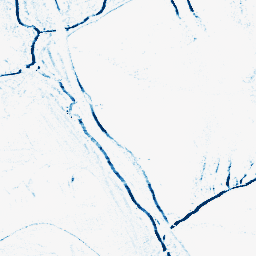
Category: morphological
Decomposition family: morphological_rect
Decomposition parameters: operation: closing
width: 5
height: 3
Upsampling method: quintic
Upsampling parameters: scale: 2
Upsampling scale: 2